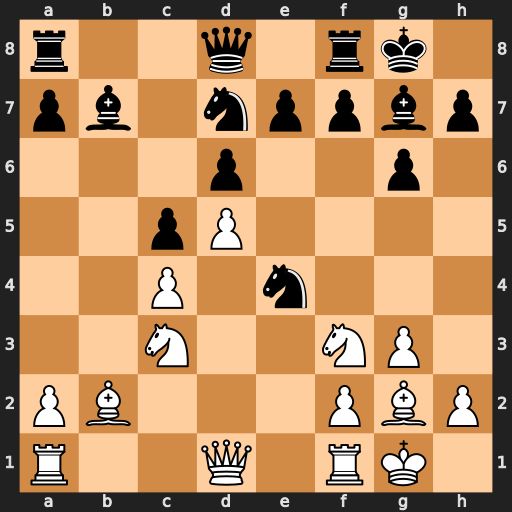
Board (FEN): r2q1rk1/pb1nppbp/3p2p1/2pP4/2P1n3/2N2NP1/PB3PBP/R2Q1RK1
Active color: w
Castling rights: -
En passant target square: -
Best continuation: Nxe4 Bxb2 Rb1